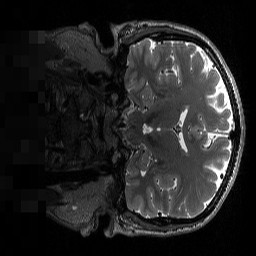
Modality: T2w
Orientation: coronal
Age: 41
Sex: male
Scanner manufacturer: siemens
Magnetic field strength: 3 T
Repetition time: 3.39 s
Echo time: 0.39 s